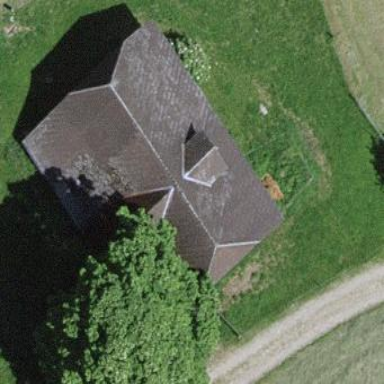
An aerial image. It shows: Rural barn.